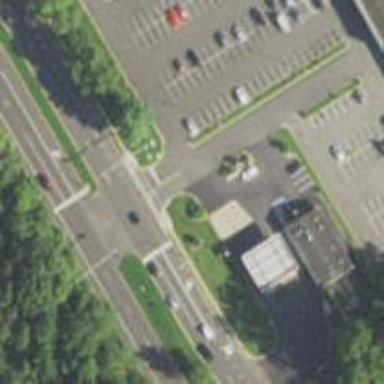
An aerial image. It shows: Marked crossing on the road.